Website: crate-barrel
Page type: store-pickup
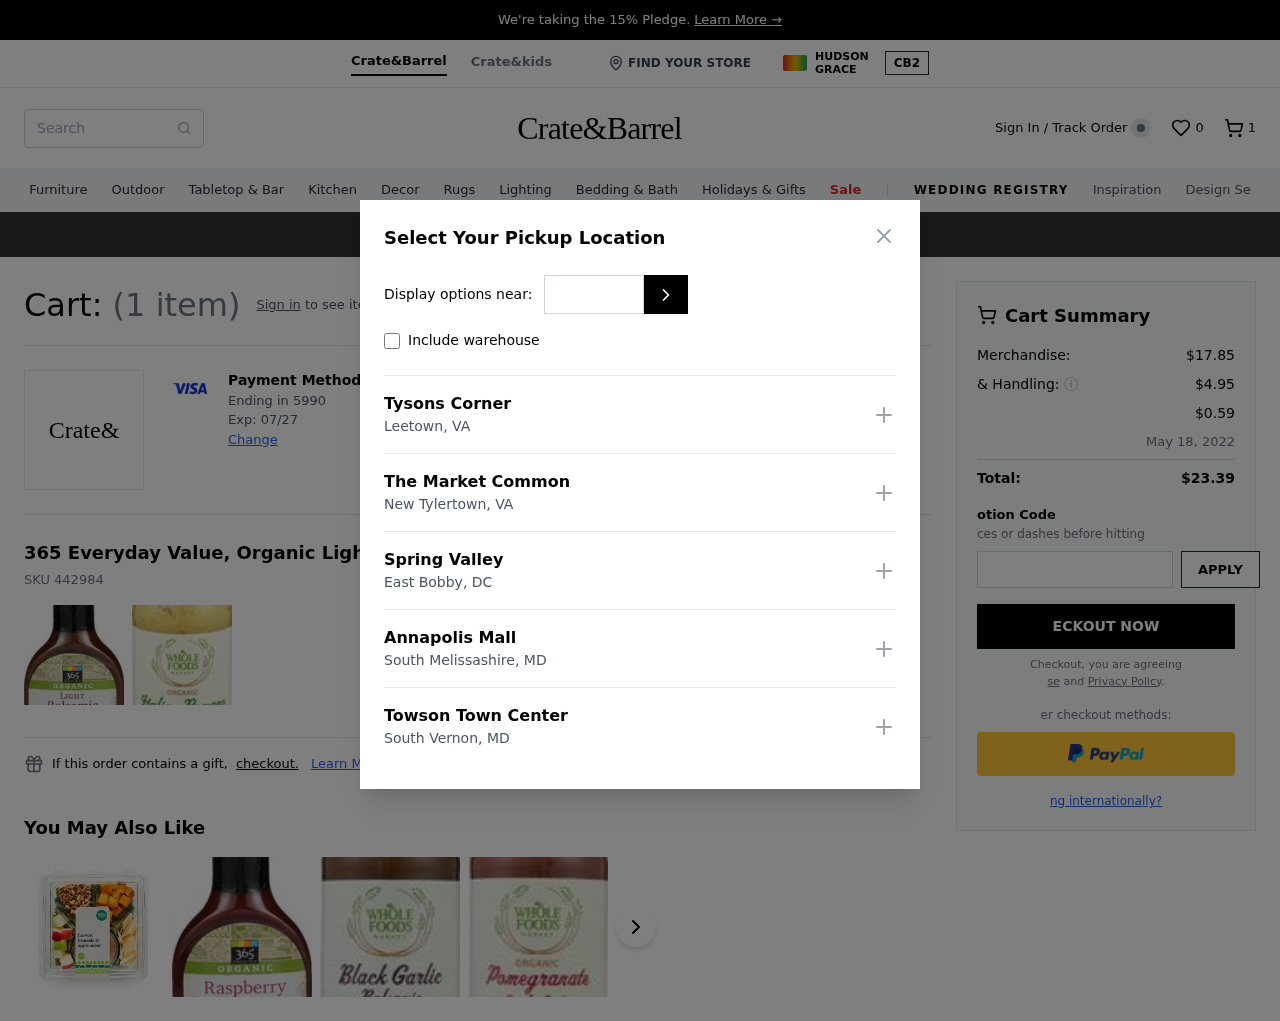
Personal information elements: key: PII_CARD_EXPIRY
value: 07/27
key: PII_CARD_LAST4
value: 5990
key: PII_LOCATION1_CITY
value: Leetown
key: PII_LOCATION1_NAME
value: Tysons Corner
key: PII_LOCATION1_STATE
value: VA
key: PII_LOCATION2_CITY
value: New Tylertown
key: PII_LOCATION2_NAME
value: The Market Common
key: PII_LOCATION2_STATE
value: VA
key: PII_LOCATION3_CITY
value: East Bobby
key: PII_LOCATION3_NAME
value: Spring Valley
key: PII_LOCATION3_STATE
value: DC
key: PII_LOCATION4_CITY
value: South Melissashire
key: PII_LOCATION4_NAME
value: Annapolis Mall
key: PII_LOCATION4_STATE
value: MD
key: PII_LOCATION5_CITY
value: South Vernon
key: PII_LOCATION5_NAME
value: Towson Town Center
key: PII_LOCATION5_STATE
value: MD
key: PII_POSTCODE
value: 67130
Product elements: key: PRODUCT1_NAME
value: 365 Everyday Value, Organic Light Balsamic Vinaigrette, 16 Ounce
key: PRODUCT1_SKU
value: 442984
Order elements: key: ORDER_NUM_ITEMS
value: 1
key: ORDER_NUM_ITEMS
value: (1 item)
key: ORDER_SUBTOTAL
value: $17.85
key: ORDER_SHIPPING_COST
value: $4.95
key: ORDER_SURCHARGE
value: $0.59
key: ORDER_DELIVERY_DATE
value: May 18, 2022
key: ORDER_TOTAL
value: $23.39
Search elements: key: HEADER_SEARCH
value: Search
Other elements: key: WISHLIST_NUM_ITEMS
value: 0